Interaction volume radius: 5 \u00c5
Interaction volume height: 10 \u00c5
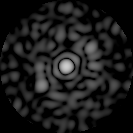
Disorder parameter: 0.7808